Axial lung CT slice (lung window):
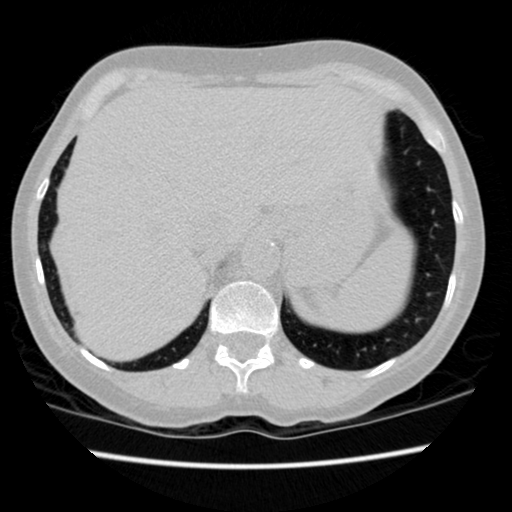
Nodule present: no